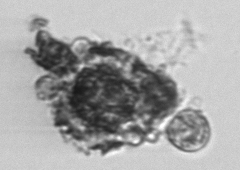
Label: unknown2